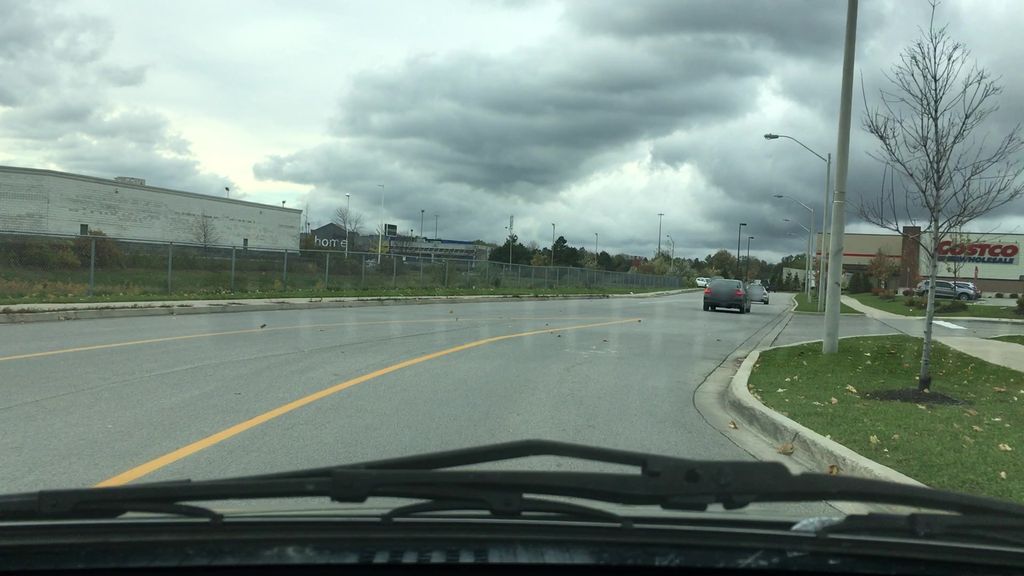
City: hamilton